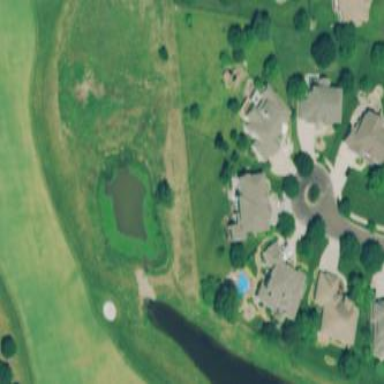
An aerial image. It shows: Golf fairway surrounded by grass.